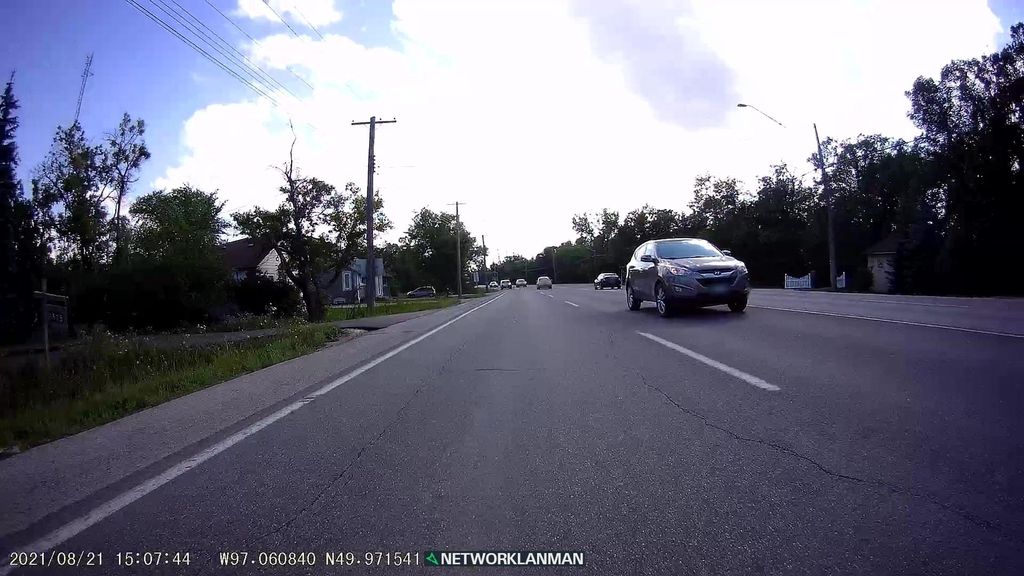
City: winnipeg